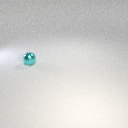
small cyan metal sphere